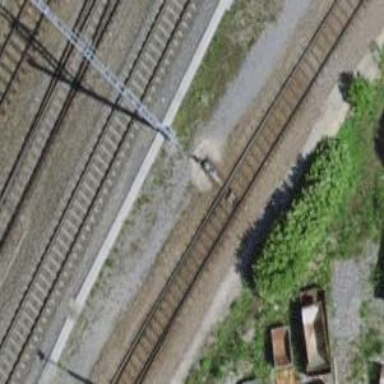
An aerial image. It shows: Railway switch.